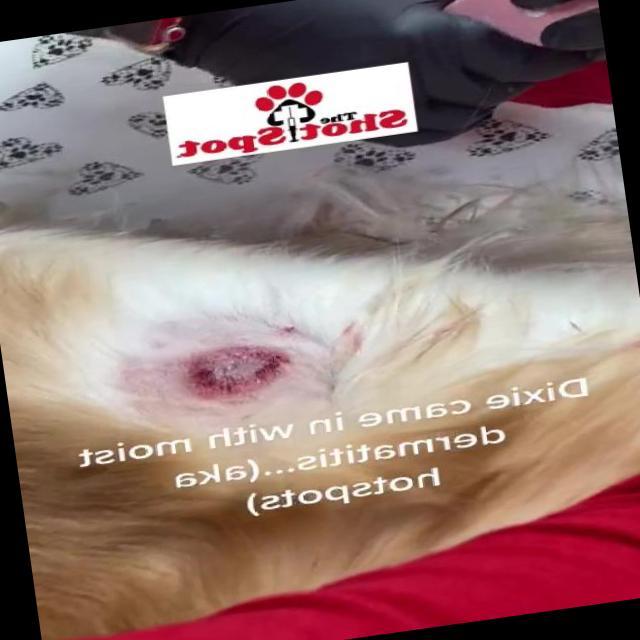
Canine dermatitis — inflammation of the skin presenting with erythema, pruritus, papules, and excoriation. May be allergic, contact, or atopic in origin.